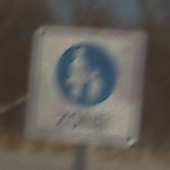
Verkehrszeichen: BeginnFussgaengerzone
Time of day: MorningAfternoon
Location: Outdoor (Suburban)
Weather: PartlyCloudy
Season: NotSpecified
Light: Natural